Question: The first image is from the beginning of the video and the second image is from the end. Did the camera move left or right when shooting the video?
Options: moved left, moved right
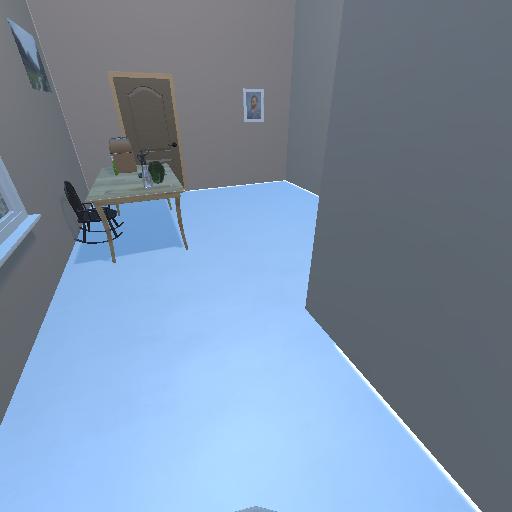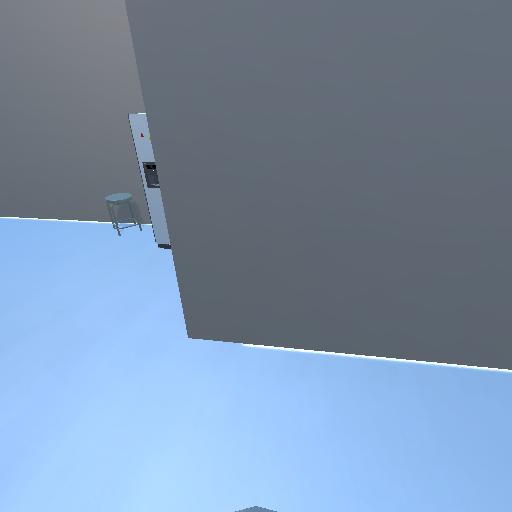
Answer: moved left